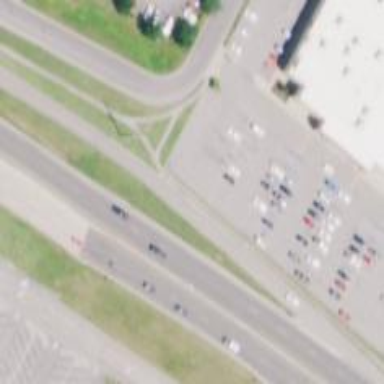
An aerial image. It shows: Primary link highway.